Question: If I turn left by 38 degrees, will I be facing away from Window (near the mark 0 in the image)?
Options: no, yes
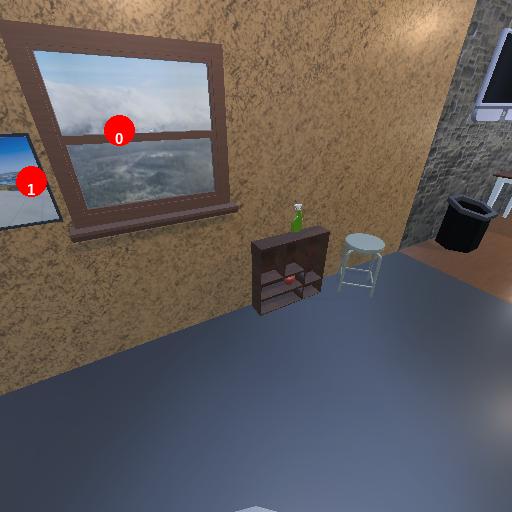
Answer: no